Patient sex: F
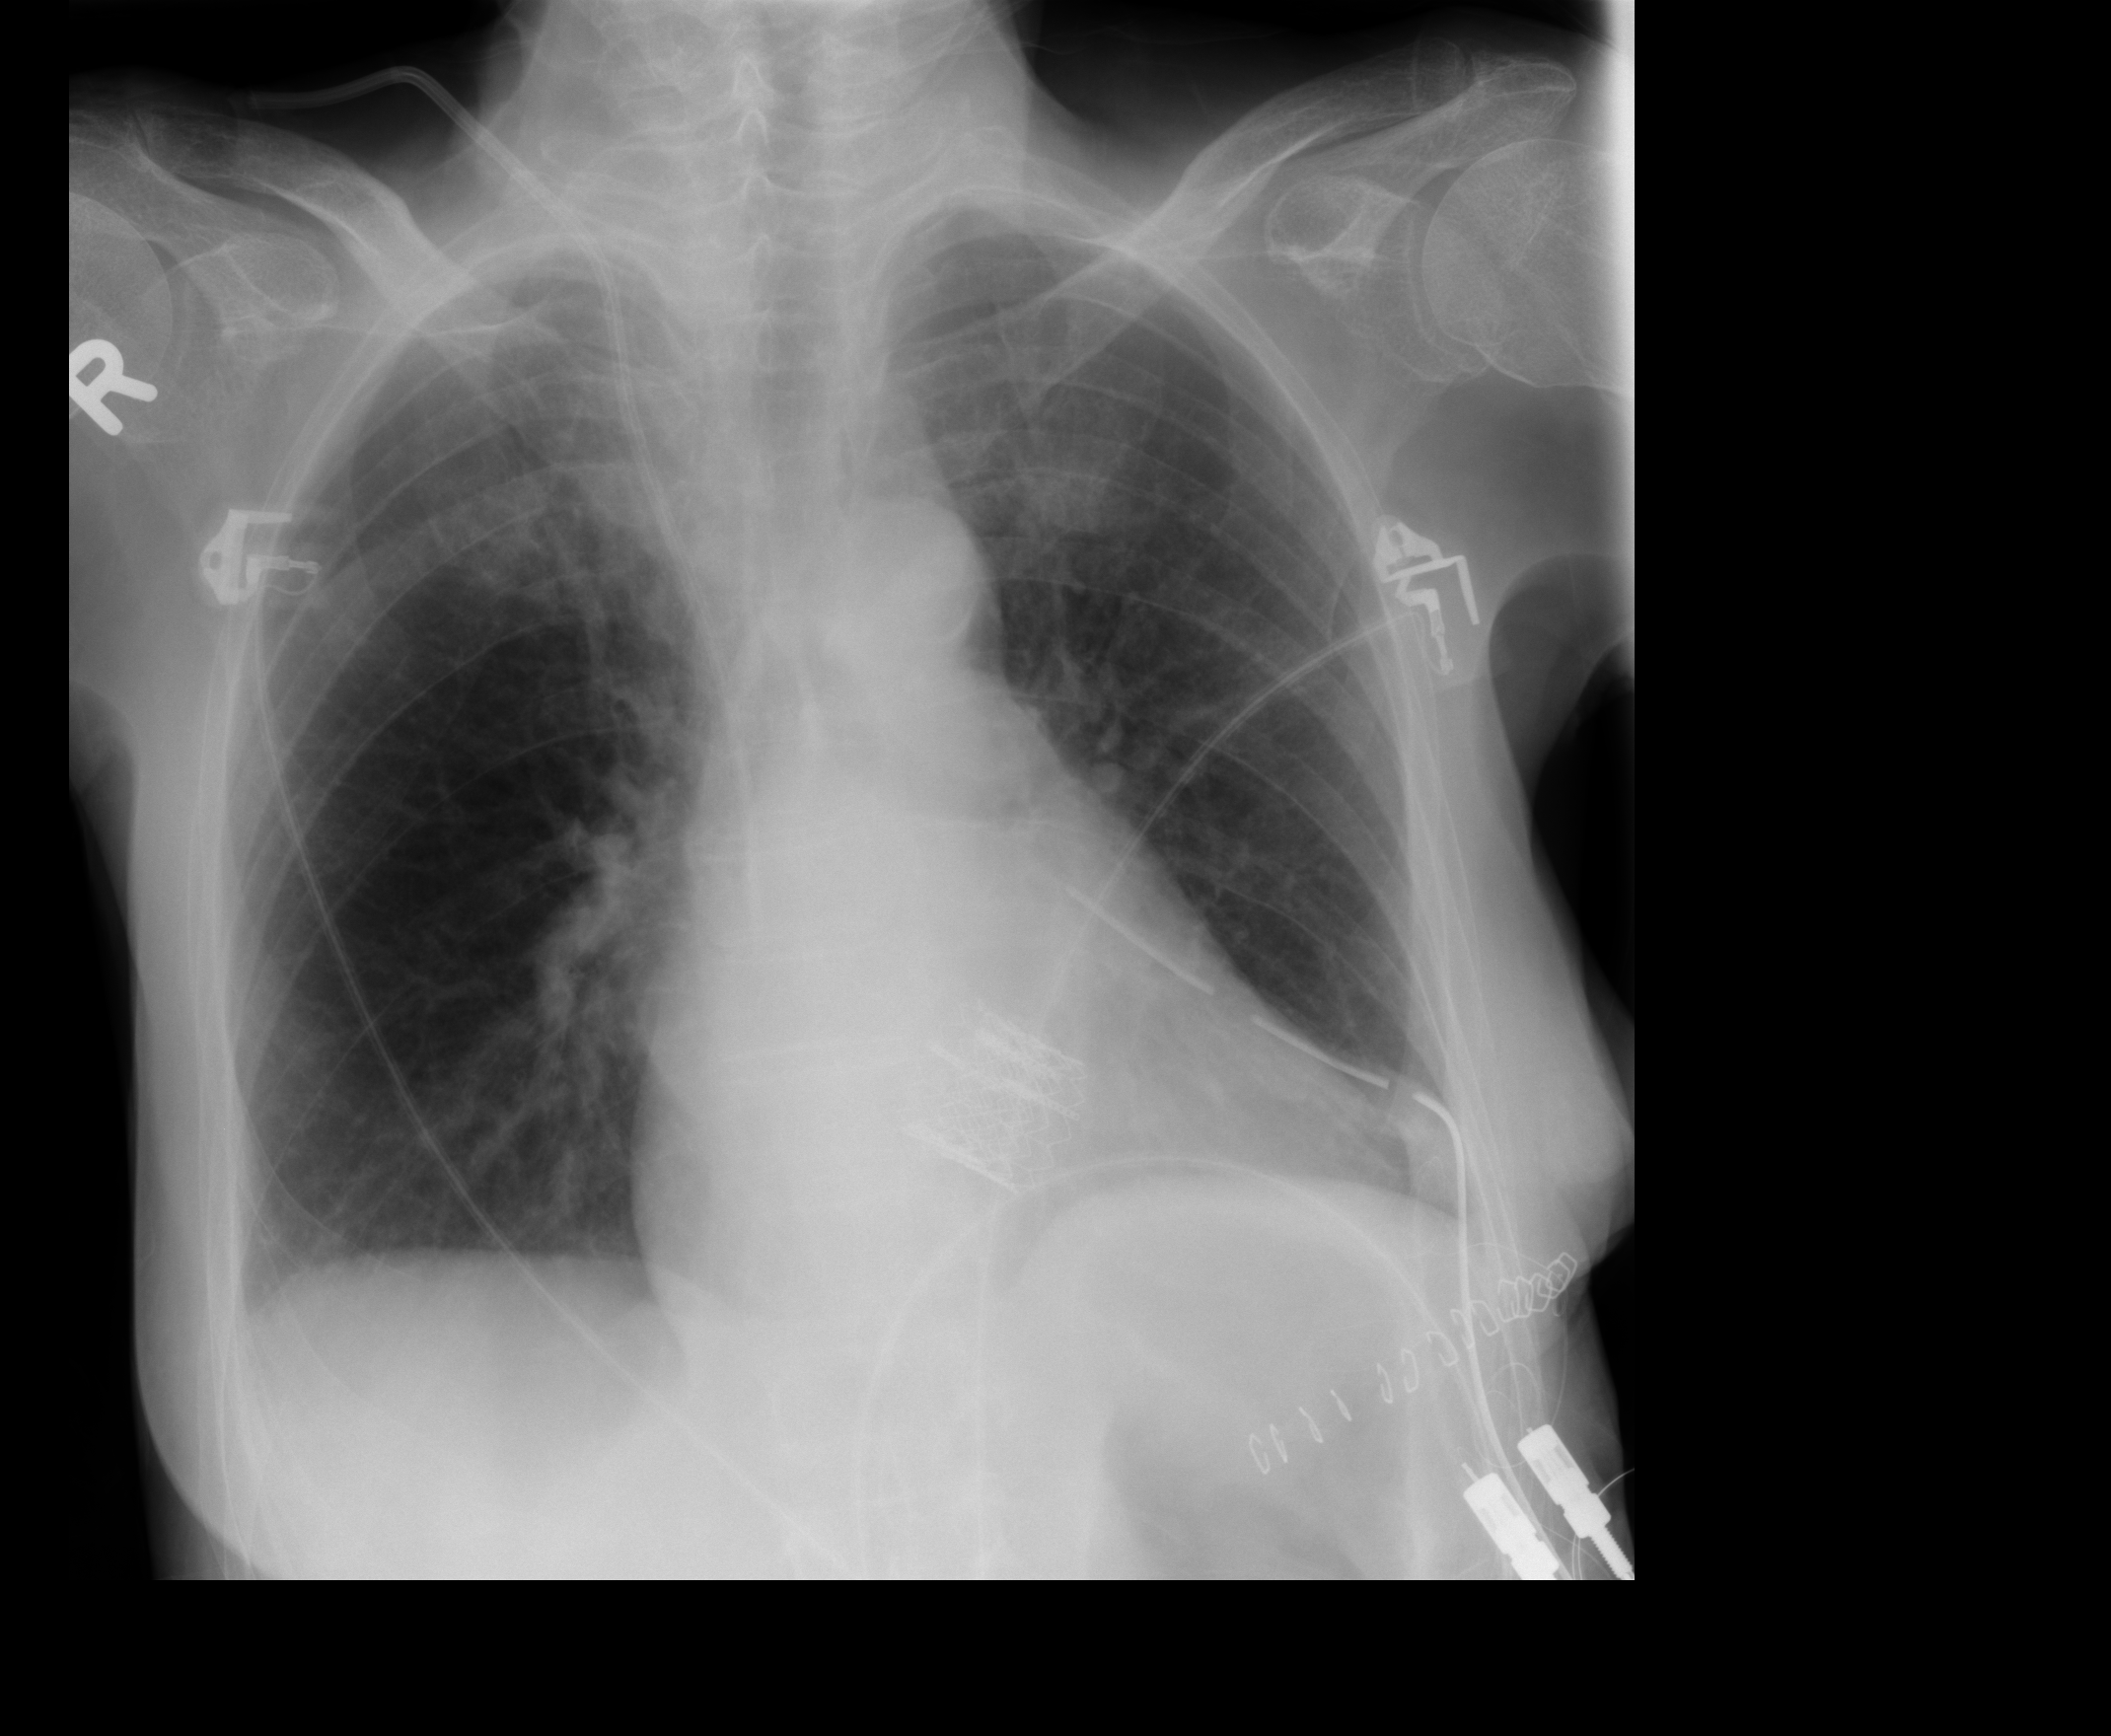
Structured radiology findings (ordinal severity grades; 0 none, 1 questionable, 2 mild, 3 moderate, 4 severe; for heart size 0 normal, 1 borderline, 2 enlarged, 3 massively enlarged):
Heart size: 2
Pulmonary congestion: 0
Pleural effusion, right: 0
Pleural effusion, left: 0
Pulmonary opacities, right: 0
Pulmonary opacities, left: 0
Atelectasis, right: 0
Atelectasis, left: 2